Question: I working on FIFO implementation in sql.
I have Batch number concept in my application.
If suppose I am selling on inventory then my application should tell me that which inventory is the first come.
Lets. Say I purchased Inventory 'A' on 4th-Aug, 5th-Aug & 6th-Aug
'''
On 4th Aug - A Inventory has batch number BT002 - 10 (Qty)
On 5th Aug - A's Inventory has batch number BT003 - 15 (Qty)
On 6th Aug - A's Inventory has batch number BT001 - 10 (Qty)
'''
So, Now I am having stock Now in my hand as following :
'''
A Inventory
BT002 - 10 - 4-Aug
BT003 - 15 - 5-Aug
BT001 - 10 - 6-Aug
'''
Now If I want to sell that Inventory to anybody then my application should tell me that I should sell
BT002 (Batch number) inventory first beacause it came first.
That was the concept I am using in my application.
Now I want to sell 15 Qty from 'A' (Inventory).
Then O/p Should be like this :
'''
BT002 - 10
BT003 - 5
'''
Here's My Query :
'''
SELECT ISNULL(SUM(qty),0) AS Qty,batch_no,accept_date FROM RS_GIN_Master
GROUP BY batch_no,accept_date
HAVING ISNULL(SUM(qty),0) <= 15
ORDER BY accept_date asc
'''
O/p Of Given Query :

How can I get O/P like this :
'''
BT002 - 10
BT003 - 5
'''
Any Help will be appreciated.
Thank you in Advance.
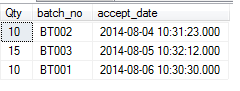
Answer: This should work for you:
<URL>
'''
CREATE FUNCTION [dbo].[GetBatchAmounts]
(
@requestedAmount int
)
RETURNS
@tBatchResults TABLE
(
Batch nvarchar(50),
Amount int
)
AS
BEGIN
/*This is just a mock of ersults of your query*/
DECLARE @RS_GIN_Master TABLE(
Qty int,
batch_no NVARCHAR(max),
accept_date DATETIME
)
insert into @RS_GIN_Master(Qty,batch_no,accept_date)
SELECT 10,'BT002', CAST(CAST(2014 AS varchar) + '-' + CAST(8 AS varchar) + '-' + CAST(4 AS varchar) AS DATETIME)
insert into @RS_GIN_Master(Qty,batch_no,accept_date)
SELECT 10,'BT003', CAST(CAST(2014 AS varchar) + '-' + CAST(8 AS varchar) + '-' + CAST(5 AS varchar) AS DATETIME)
insert into @RS_GIN_Master(Qty,batch_no,accept_date)
SELECT 10,'BT001', CAST(CAST(2014 AS varchar) + '-' + CAST(8 AS varchar) + '-' + CAST(6 AS varchar) AS DATETIME)
/*---------------------------*/
DECLARE @Qty int
DECLARE @batch_no NVARCHAR(max)
DECLARE @accept_date DATETIME
DECLARE myCursor CURSOR FOR
SELECT Qty, batch_no, accept_date FROM @RS_GIN_Master ORDER BY accept_date ASC
OPEN myCursor
FETCH NEXT FROM myCursor INTO @Qty, @batch_no,@accept_date
WHILE (@@FETCH_STATUS = 0 AND @requestedAmount > 0 )
BEGIN
Declare @actualQty int
IF @requestedAmount > @Qty
SET @actualQty = @Qty
ELSE
SET @actualQty = @requestedAmount
INSERT INTO @tBatchResults (batch, Amount)
SELECT @batch_no, @actualQty
set @requestedAmount = @requestedAmount - @actualQty
FETCH NEXT FROM myCursor INTO @Qty, @batch_no,@accept_date
END /*WHILE*/
CLOSE myCursor
DEALLOCATE myCursor
RETURN
END
'''
Just make sure to replace the marked part of the function with your query...